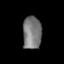
Tissue: lung
Cell type: Myeloid cells
Senescence score: 0.2208
Nuclear area (px): 607
Mean DAPI intensity: 121.036